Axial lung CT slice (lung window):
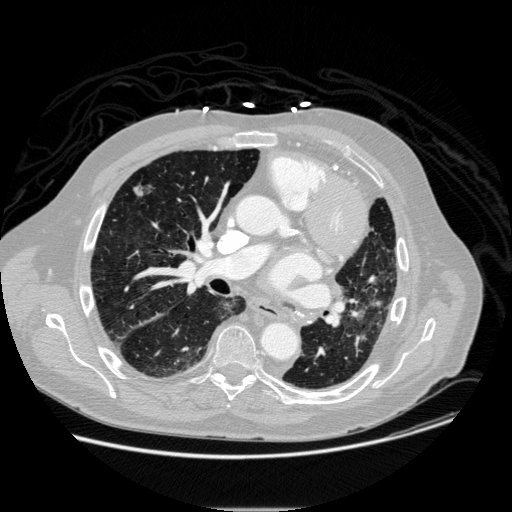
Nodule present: yes
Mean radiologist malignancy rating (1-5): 3.333